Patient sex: F
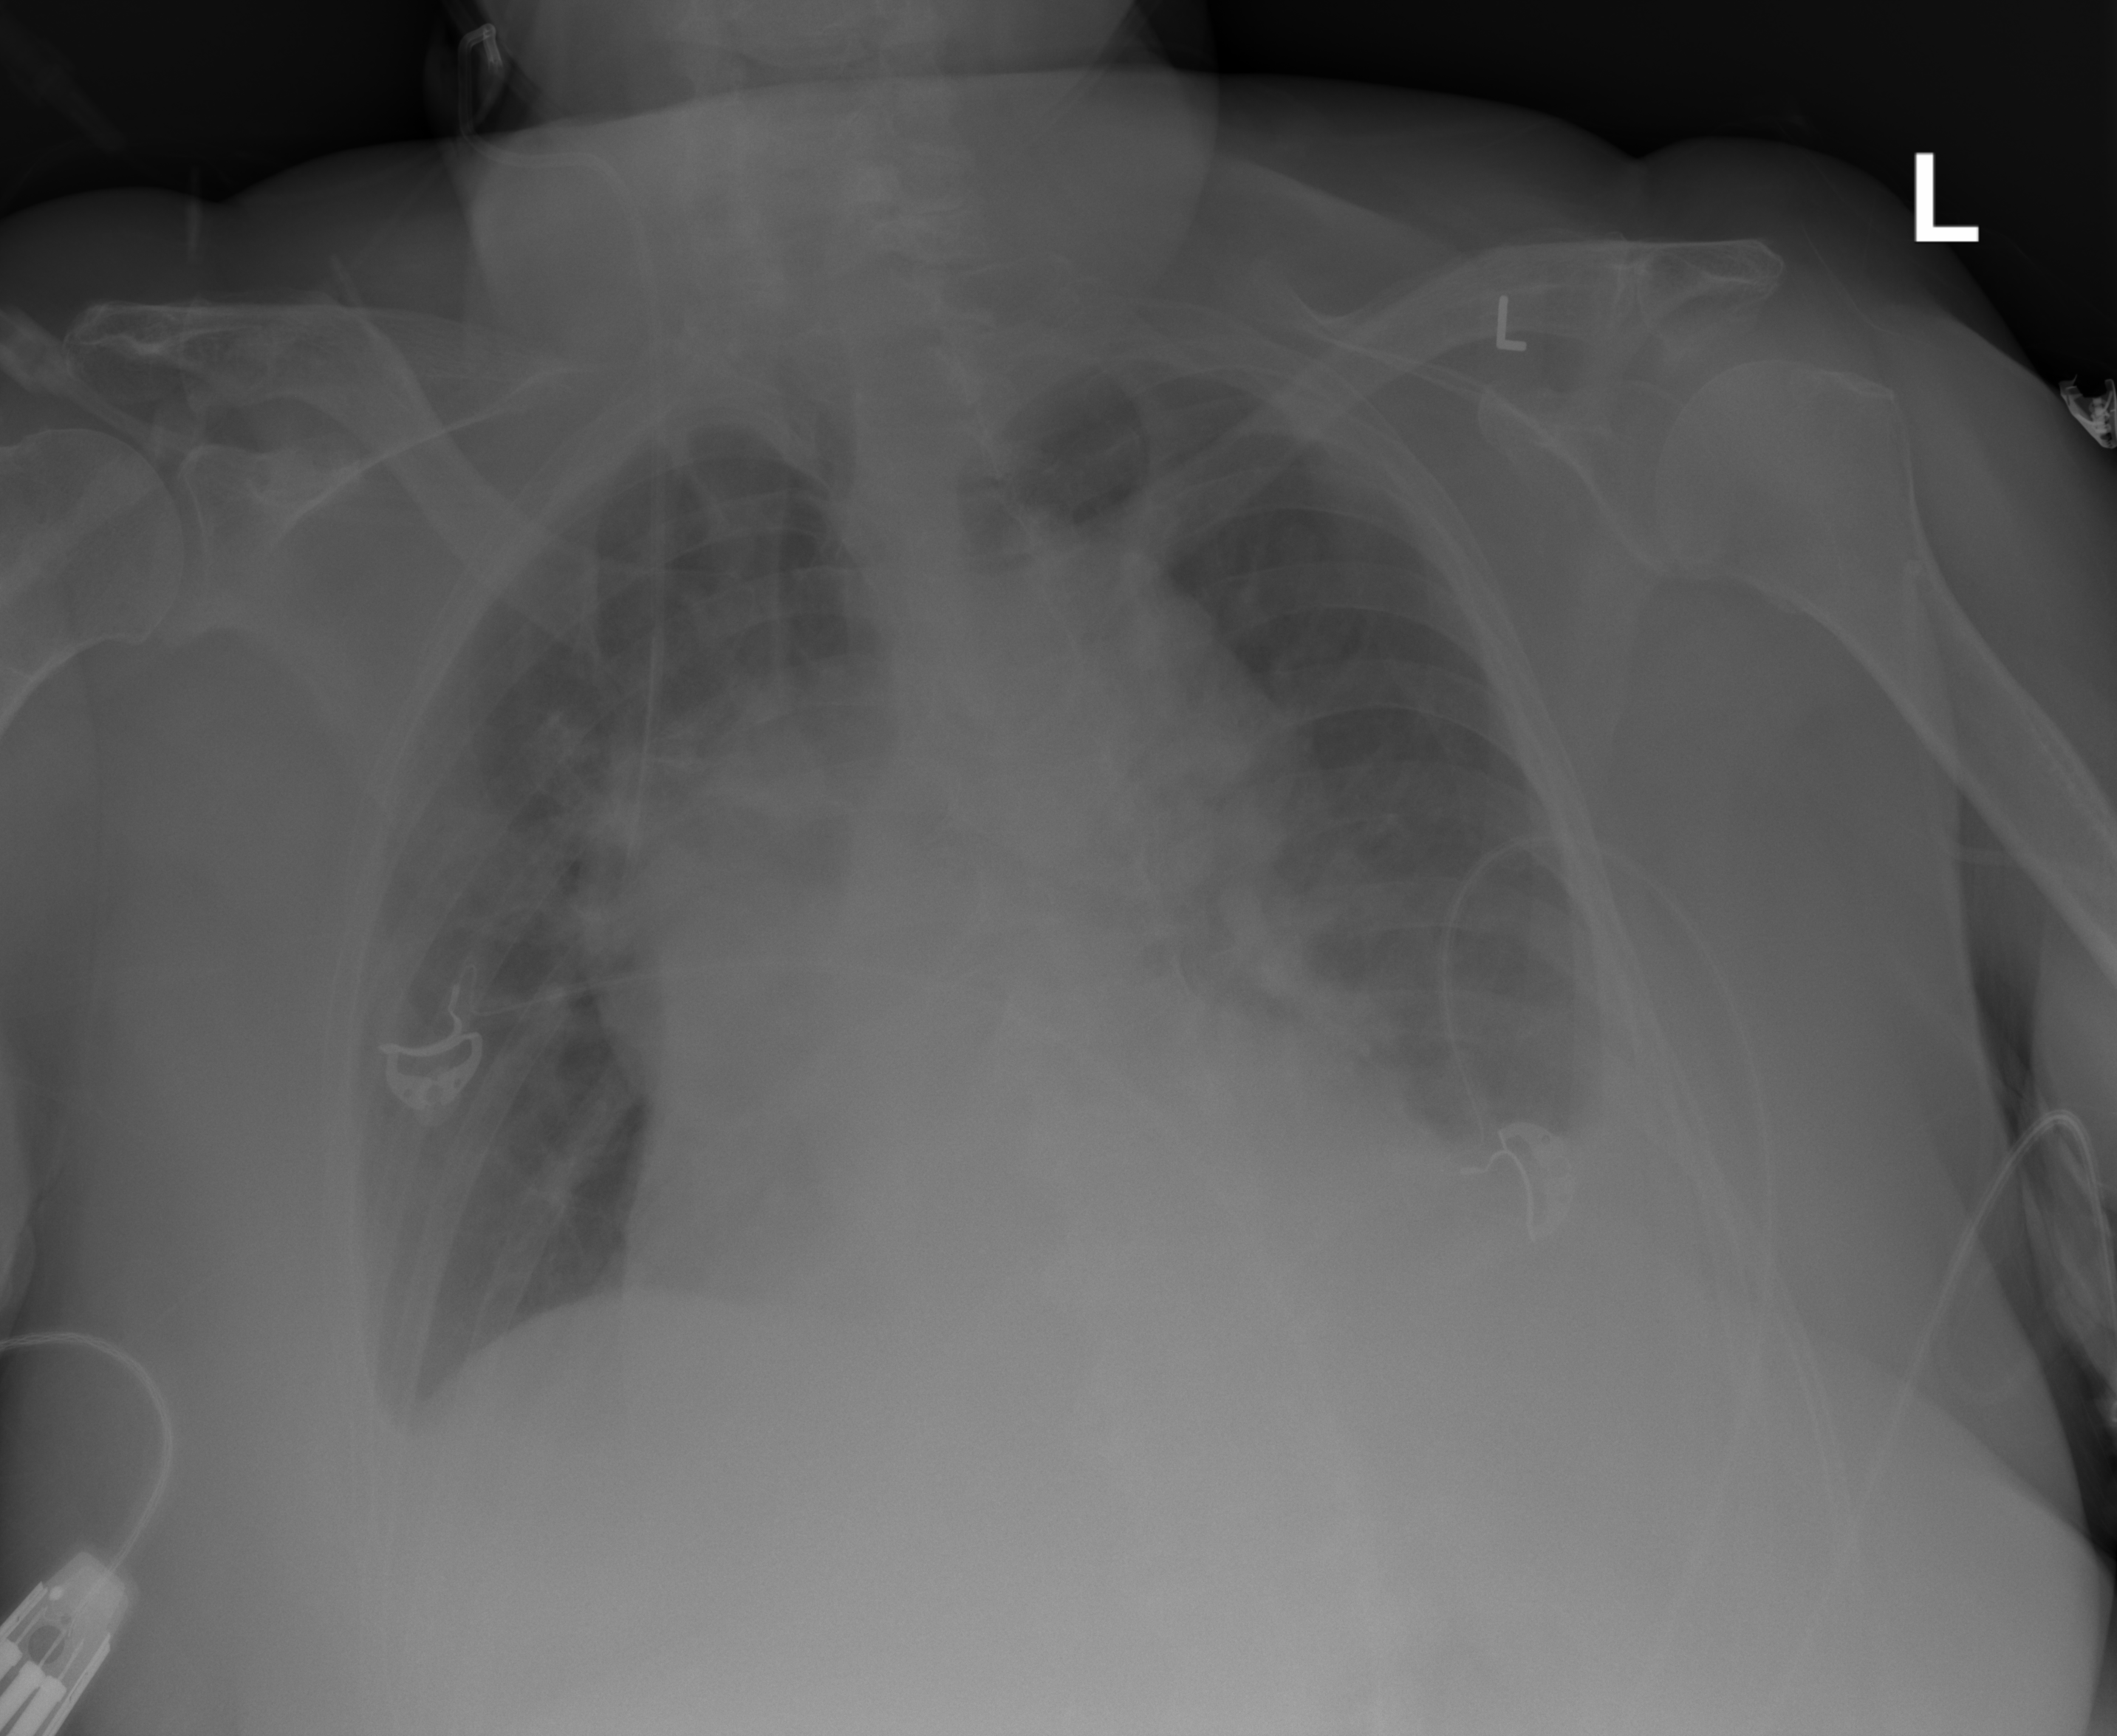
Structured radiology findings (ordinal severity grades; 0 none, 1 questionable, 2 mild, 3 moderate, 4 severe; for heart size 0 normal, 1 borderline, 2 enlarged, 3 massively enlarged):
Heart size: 0
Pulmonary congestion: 1
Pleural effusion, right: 1
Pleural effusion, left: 2
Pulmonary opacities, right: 1
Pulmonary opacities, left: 1
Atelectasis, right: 2
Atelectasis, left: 2